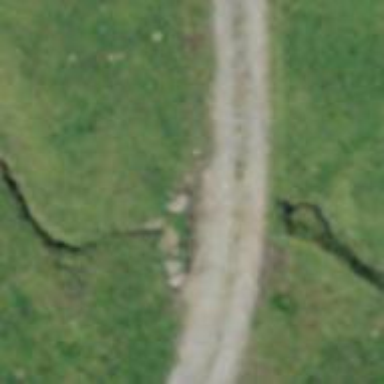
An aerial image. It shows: Culvert tunnel.